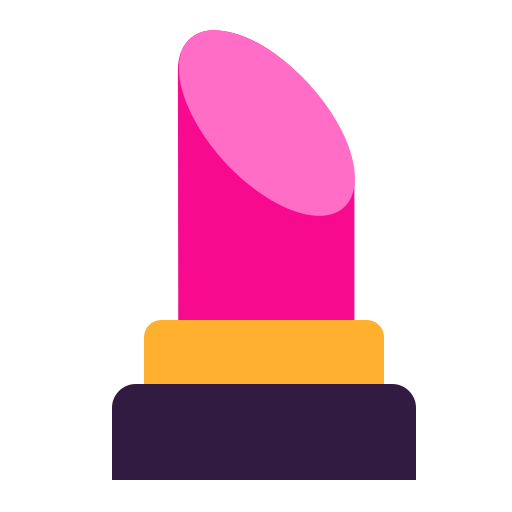
lipstick flat